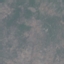
Land use / land cover: HerbaceousVegetation